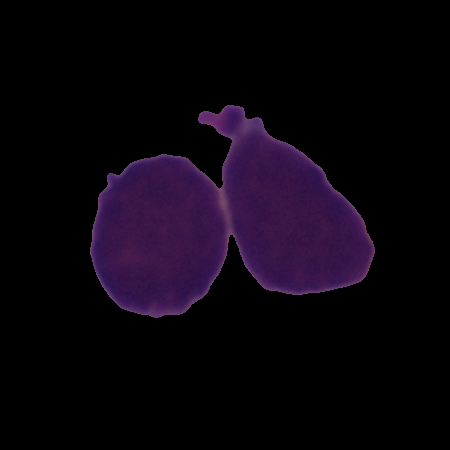
Label: cancer